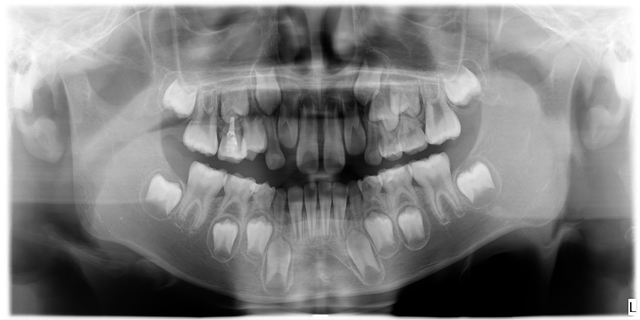
child